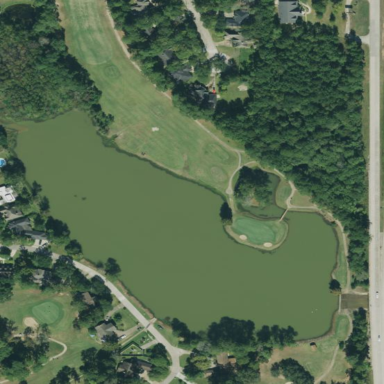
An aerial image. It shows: Water hazard on golf course. The hazard is natural water feature.